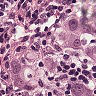
Metastatic tissue present: yes